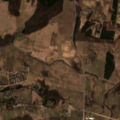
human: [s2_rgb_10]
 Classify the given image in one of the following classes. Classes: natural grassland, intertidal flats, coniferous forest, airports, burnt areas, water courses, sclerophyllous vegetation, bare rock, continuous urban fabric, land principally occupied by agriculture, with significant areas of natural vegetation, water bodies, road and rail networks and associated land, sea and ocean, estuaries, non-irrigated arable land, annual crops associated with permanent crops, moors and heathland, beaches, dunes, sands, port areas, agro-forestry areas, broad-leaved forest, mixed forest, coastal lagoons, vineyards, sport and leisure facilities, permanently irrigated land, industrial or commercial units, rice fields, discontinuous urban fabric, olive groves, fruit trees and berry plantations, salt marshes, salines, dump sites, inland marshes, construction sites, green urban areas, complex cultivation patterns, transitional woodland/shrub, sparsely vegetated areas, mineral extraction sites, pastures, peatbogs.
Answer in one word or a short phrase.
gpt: discontinuous urban fabric, non-irrigated arable land, pastures, land principally occupied by agriculture, with significant areas of natural vegetation, broad-leaved forest